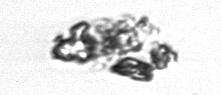
Label: detritus